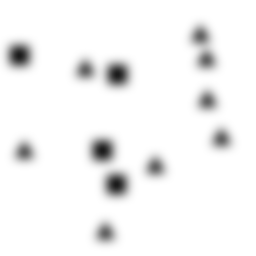
Squares: 4
Triangles: 8
Stars: 0
Total shapes: 12